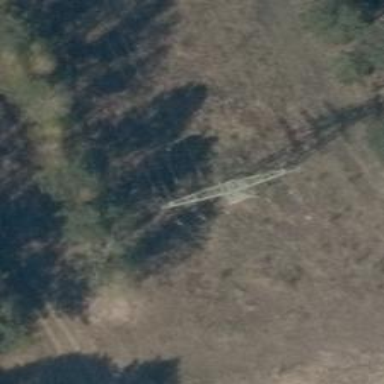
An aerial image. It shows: Power line with three cables.